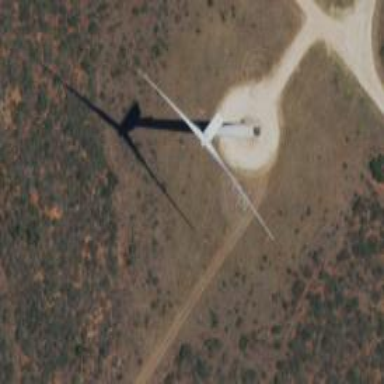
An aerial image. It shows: Wind generator in the form of horizontal axis wind turbine.